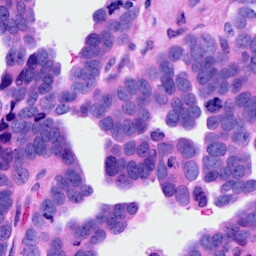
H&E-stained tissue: Ovarian